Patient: sex M, age 47
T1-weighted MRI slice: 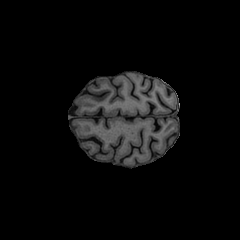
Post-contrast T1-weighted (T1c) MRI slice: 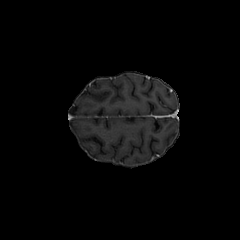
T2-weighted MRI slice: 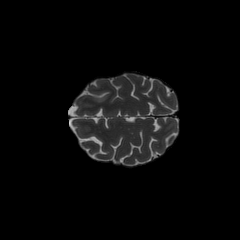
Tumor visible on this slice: yes
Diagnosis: Glioblastoma, IDH-wildtype
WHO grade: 4